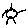
Label: sun